Interaction volume radius: 5 \u00c5
Interaction volume height: 15 \u00c5
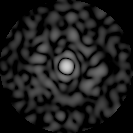
Disorder parameter: 0.8649